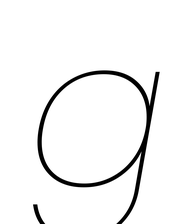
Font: Poppins-ThinItalic